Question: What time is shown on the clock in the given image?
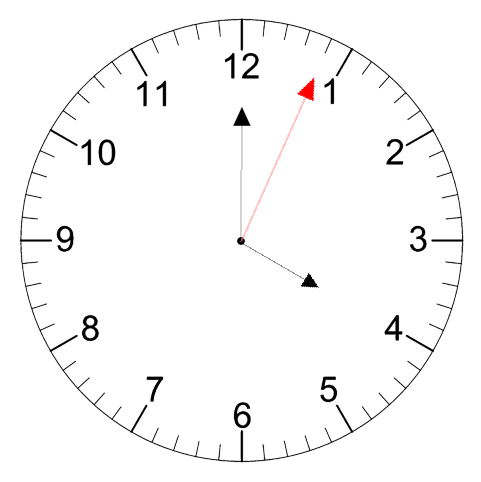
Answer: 04:00:04